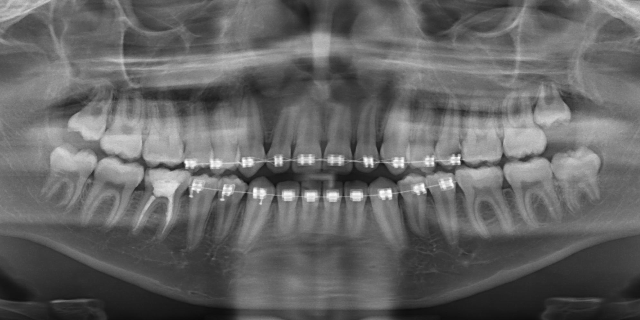
adult